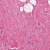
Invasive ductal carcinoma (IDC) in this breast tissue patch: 0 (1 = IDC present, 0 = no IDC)